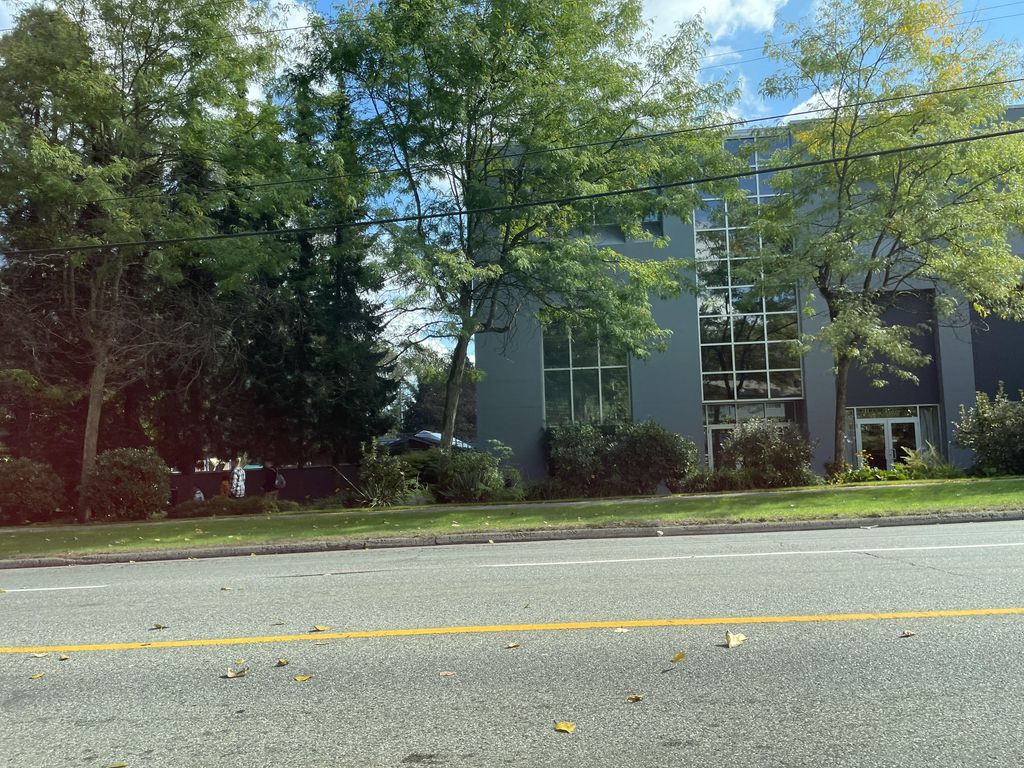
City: vancouver